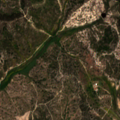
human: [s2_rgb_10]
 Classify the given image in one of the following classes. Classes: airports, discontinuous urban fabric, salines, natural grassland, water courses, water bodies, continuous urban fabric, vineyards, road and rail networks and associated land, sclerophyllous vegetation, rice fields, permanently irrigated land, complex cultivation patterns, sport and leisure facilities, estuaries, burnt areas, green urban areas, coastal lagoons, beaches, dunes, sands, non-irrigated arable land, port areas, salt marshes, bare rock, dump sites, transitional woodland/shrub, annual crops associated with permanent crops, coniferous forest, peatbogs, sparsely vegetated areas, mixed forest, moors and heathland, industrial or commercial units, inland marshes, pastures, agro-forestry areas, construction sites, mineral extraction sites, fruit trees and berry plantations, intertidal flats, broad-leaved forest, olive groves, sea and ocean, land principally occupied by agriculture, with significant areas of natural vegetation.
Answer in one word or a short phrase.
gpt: agro-forestry areas, broad-leaved forest